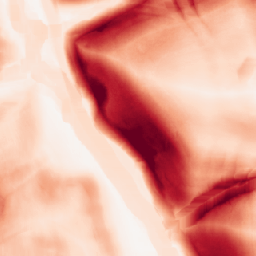
Category: morphological
Decomposition family: morphological_square
Decomposition parameters: operation: gradient
size: 15
Upsampling method: nearest
Upsampling parameters: scale: 8
Upsampling scale: 8